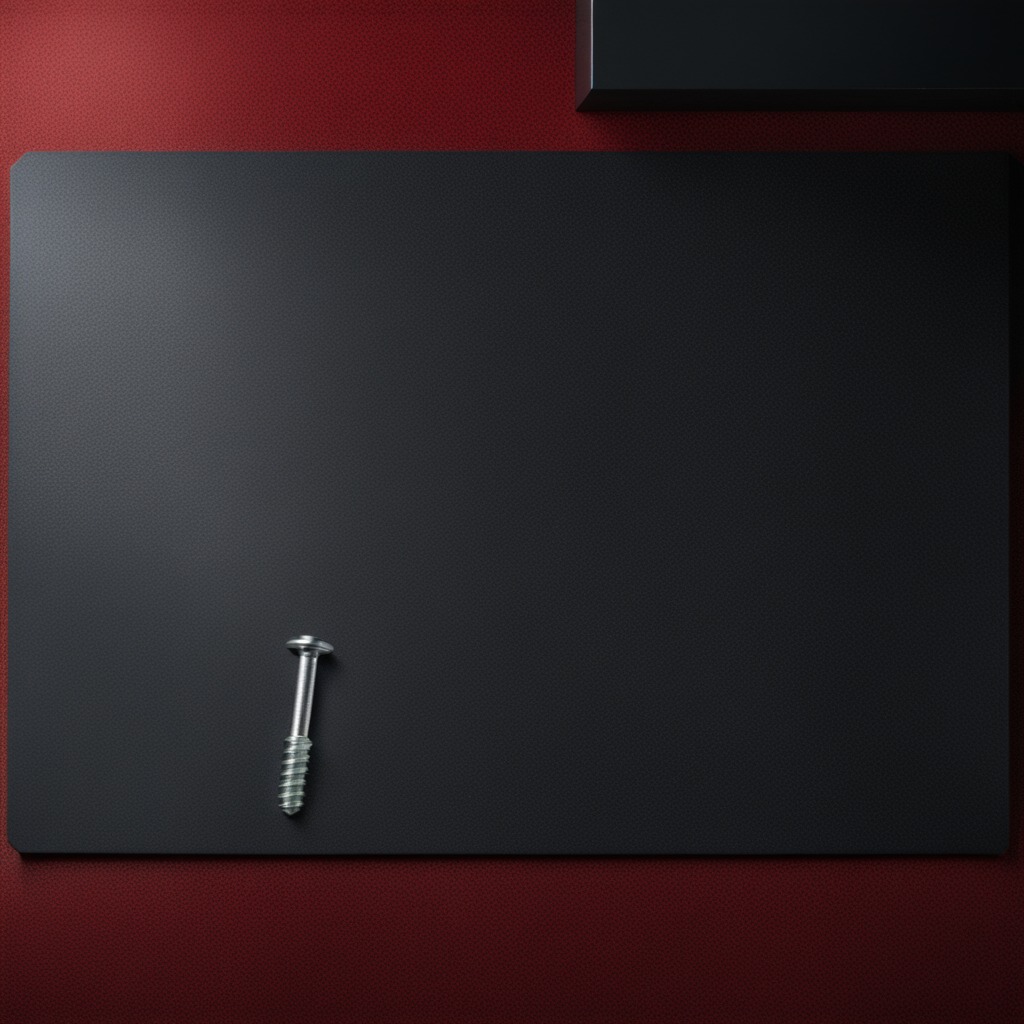
A metal screw is lying on a clean granite tabletop covered with a red rubber mat inside a workshop at night dim ambient light soft shadows worn but beneath the mat